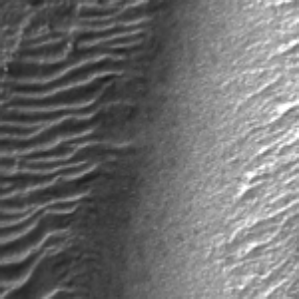
Label: frost